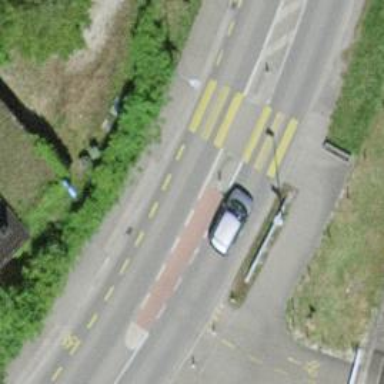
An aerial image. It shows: Zebra crossing with road island.